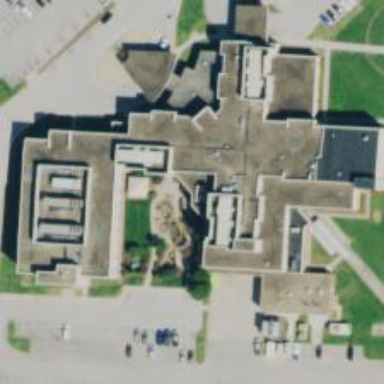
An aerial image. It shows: Hospital building.